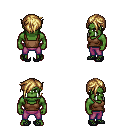
a pixel art fantasy rpg character, male body template, orc, green skin, brown pirate shirt, magenta pants, blonde pixie cut hairstyle, ghillies, four views (front, back, left, right), 2x2 character sprite sheet, small pixel art, hard edges, no anti-aliasing